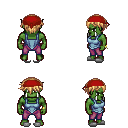
a pixel art fantasy rpg character, male body template, orc, green skin, blue vest, magenta pants, light blonde short bangs hairstyle, red bandana, bracelets, white slippers, four views (front, back, left, right), 2x2 character sprite sheet, small pixel art, hard edges, no anti-aliasing